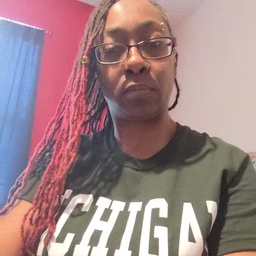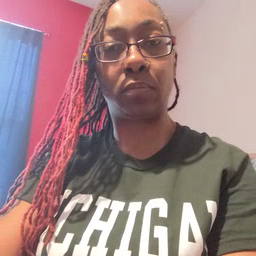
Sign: down